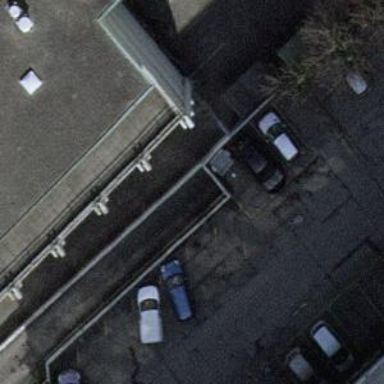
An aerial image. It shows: Parking aisle service road with tunnel.